Field crop: maize
Growth stage: 2
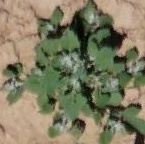
Species: chenopodium